Question: The process of wiring up components in OSGi seems to have evolved over time.
The progression seems to be as follows:
- <URL>
There are so many different libraries and approaches that I need a way to winnow down the options to a reasonable approach. I can't tell when the technologies are duplicate approaches to the same problem or building off each other.
I know I will be using the following:
- - -
Beyond that, I want a straightforward technique for bundle creation without any duplication.
Here is a screenshot of a bundle I have created using maven and the following plugins: maven-bundle-plugin, maven-scr-plugin.

I notice a lot of redundancy and am not sure what is necessary.
1. pom.xml Why is the pom.xml included in the jar? Does OSGi needs this to pull dependencies from an OSGi Bundle Repository(OBR)?
2. MANIFEST.MF This also lists dependencies and refers to the serviceComponents.xml Service-Component: OSGI-INF/serviceComponents.xml
3. serviceComponents.xml Seems like an extension to the manifest with the XML expression of the SCR annotations. At this point are the SCR annotations in the Java classes irrelevant or is OSGi going to use this XML to find the classes with the annotations? I am guessing if I used iPojo this XML would be replaced by iPojo XML?
4. scrinfo.xml This is a duplicate of the serviceComponents.xml which only add private="false" to each node.
5. metatype.xml This seems like some other generated XML but isn't using the SCR namespace.
6. libs I am guessing these are private dependencies of my bundle that are not exposed to the rest of the system.
I don't like the fact that this is meandering question, but I can't seem to find a reliable picture of what the Apache-Felix implementation of OSGi is looking for and where one technology ends and the other begins. If there is a good diagram somewhere that shows the overlap, that would be helpful, or if someone could narrow it down to a specific recommended stack so I can put some blinders on while sorting through the technical details, that would be great.
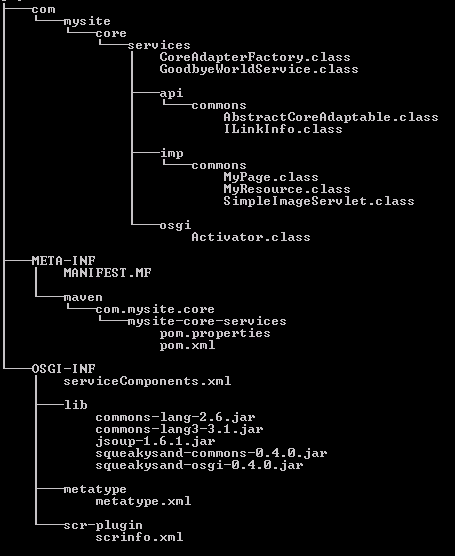
Answer: Unless you have valid reasons to be concerned about a few extra bytes, I wouldn't worry too much about what the Maven plugins put in your bundle jar.
From your list AFAICS all files have a good reason to be there, except maybe the jars under lib, which I assume have been included by maven-bundle-plugin being setup to embed those dependencies. It's usually better to have your bundle import those packages from other bundles, so that they can be shared instead of being just used by your bundle.
If you're working with Apache Sling you could take pretty much any bundles that's under /bundles in the <URL> as examples, they are built according to well-established best practices. The Sling codebase does use ServiceTrackers, the Whiteboard pattern and a lot of Declarative Services, and BND under the hood at build time , executed by the Maven plugins.
I haven't used iPojo myself, I assume it would play well with Sling but we haven't seen a need for that in Sling itself.
I'm not a fan of using Spring in OSGi applications, it seems like some people are successfully doing that but IMO that's an additional layer that doesn't bring much value compared to plain Declarative Services.